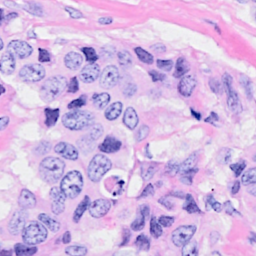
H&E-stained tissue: Breast